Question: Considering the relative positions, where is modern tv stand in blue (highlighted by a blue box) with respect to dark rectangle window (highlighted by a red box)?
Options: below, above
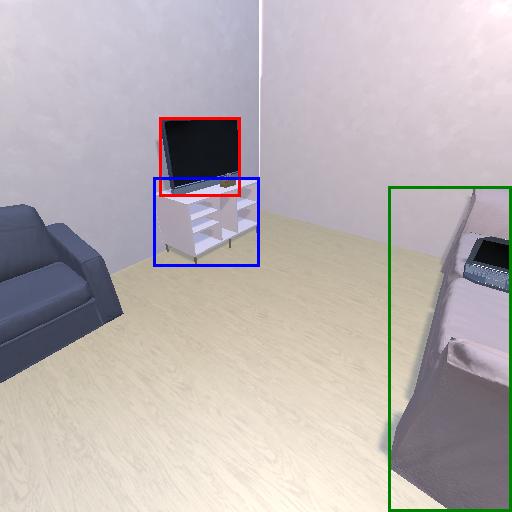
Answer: below